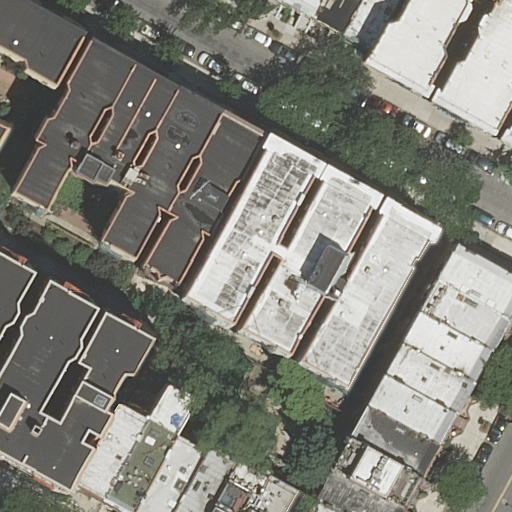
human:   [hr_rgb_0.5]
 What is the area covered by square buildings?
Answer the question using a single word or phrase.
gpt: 0m2

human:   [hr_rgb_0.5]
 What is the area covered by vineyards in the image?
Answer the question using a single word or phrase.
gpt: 0m2

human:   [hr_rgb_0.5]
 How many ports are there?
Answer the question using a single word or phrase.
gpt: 0

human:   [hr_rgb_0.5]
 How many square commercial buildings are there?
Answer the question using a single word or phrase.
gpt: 0

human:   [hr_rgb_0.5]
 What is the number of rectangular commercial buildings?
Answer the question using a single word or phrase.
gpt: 0

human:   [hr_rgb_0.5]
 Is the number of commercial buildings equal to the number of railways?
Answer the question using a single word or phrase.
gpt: yes

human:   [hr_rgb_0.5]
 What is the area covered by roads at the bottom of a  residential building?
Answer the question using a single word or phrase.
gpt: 0m2

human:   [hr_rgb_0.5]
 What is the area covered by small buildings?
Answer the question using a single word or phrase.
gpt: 547m2

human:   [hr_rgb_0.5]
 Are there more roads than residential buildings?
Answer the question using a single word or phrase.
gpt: no

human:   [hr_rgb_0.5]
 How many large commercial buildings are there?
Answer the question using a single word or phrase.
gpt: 0

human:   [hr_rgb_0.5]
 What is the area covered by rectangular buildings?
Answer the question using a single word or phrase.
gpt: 1728m2

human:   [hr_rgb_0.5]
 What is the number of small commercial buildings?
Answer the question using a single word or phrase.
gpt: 0

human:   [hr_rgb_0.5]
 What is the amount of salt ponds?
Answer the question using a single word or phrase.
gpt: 0

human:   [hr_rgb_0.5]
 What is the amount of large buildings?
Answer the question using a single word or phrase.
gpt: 2

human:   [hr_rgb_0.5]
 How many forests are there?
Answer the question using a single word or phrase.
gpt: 0

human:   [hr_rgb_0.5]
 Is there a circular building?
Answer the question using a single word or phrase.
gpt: no

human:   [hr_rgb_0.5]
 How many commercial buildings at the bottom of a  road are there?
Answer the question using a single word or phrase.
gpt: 0

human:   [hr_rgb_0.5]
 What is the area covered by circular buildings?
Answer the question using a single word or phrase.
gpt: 0m2

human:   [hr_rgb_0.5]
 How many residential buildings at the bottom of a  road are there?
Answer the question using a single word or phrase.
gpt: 19

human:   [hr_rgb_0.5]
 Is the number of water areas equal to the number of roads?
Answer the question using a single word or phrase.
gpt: no

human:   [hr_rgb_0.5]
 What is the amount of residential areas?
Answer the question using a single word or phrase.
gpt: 0

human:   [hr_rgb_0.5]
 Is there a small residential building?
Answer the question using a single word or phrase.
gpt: yes

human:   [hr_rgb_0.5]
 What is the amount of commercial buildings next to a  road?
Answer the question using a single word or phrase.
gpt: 0

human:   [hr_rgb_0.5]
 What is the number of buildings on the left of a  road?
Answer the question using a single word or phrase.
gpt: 25

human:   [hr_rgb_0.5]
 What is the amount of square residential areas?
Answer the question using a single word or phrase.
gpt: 0

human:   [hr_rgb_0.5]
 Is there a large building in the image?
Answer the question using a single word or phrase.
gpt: yes

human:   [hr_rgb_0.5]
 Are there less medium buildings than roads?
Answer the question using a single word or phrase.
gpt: no

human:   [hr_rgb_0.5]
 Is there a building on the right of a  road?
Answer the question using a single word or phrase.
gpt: yes

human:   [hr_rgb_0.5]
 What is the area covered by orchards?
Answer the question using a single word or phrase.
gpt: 0m2

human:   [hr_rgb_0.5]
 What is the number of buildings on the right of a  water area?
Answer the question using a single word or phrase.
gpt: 0

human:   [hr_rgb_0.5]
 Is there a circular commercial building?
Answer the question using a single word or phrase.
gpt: no

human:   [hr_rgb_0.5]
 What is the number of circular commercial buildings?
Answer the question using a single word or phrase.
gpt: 0

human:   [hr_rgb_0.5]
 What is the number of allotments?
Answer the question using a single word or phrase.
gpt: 0

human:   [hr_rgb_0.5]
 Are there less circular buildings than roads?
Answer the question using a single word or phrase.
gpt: yes

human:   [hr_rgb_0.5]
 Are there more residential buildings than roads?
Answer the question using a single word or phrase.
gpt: yes

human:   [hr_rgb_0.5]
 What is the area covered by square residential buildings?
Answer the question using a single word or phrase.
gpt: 0m2